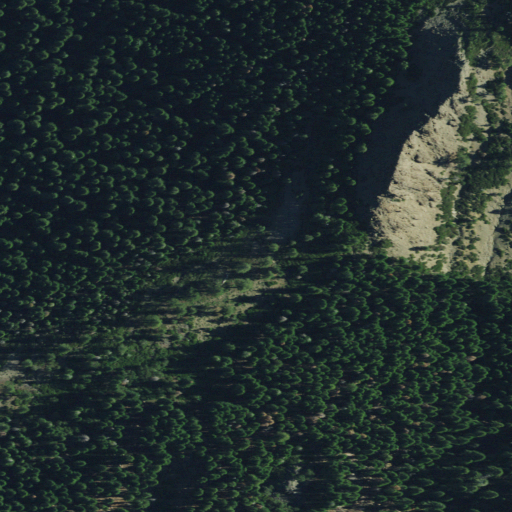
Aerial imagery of mountain in California named Devils Post Pile containing evergreen forest and shrub